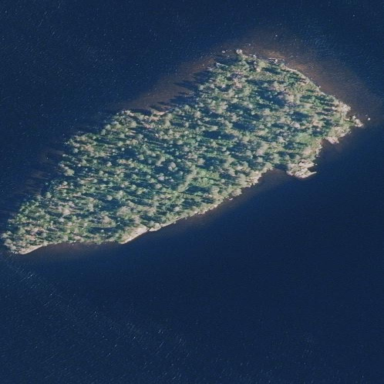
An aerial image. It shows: Islet.